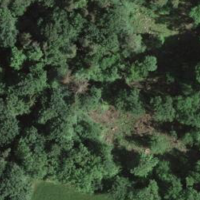
EUNIS habitat code: 44
Species observed at this site:
Melittis melissophyllum